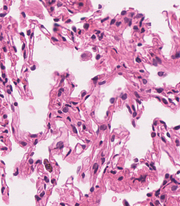
Tumor epithelial tissue: no
Tumor-associated stroma tissue: no
Normal tissue: yes